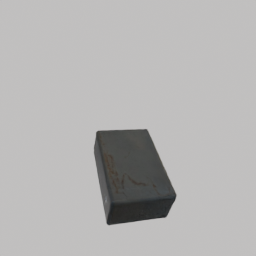
Label: architecture